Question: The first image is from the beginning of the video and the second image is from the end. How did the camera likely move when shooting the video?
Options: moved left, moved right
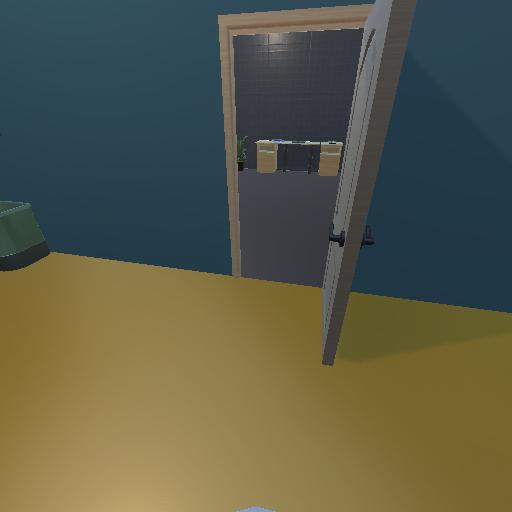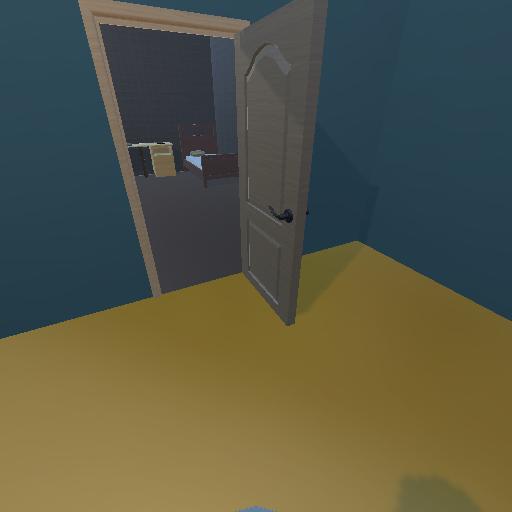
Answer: moved left